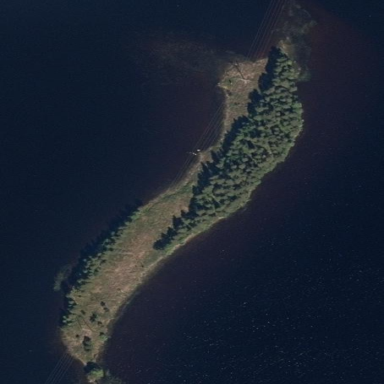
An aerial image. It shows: Islet covered with mixed woodland vegetation.